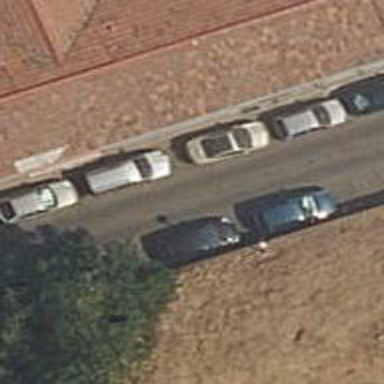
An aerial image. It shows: Parking area with surface.